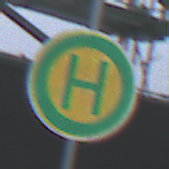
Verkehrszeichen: Haltestelle
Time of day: MorningAfternoon
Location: Outdoor (Suburban)
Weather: Overcast
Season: NotSpecified
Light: Natural